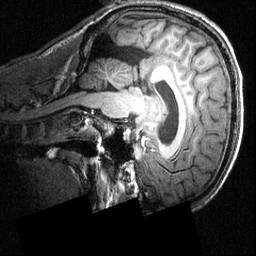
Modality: T1w
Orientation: sagittal
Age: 21
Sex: male
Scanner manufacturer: siemens
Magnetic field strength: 3.951 T
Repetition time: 1.5 s
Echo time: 0.00335 s